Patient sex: F
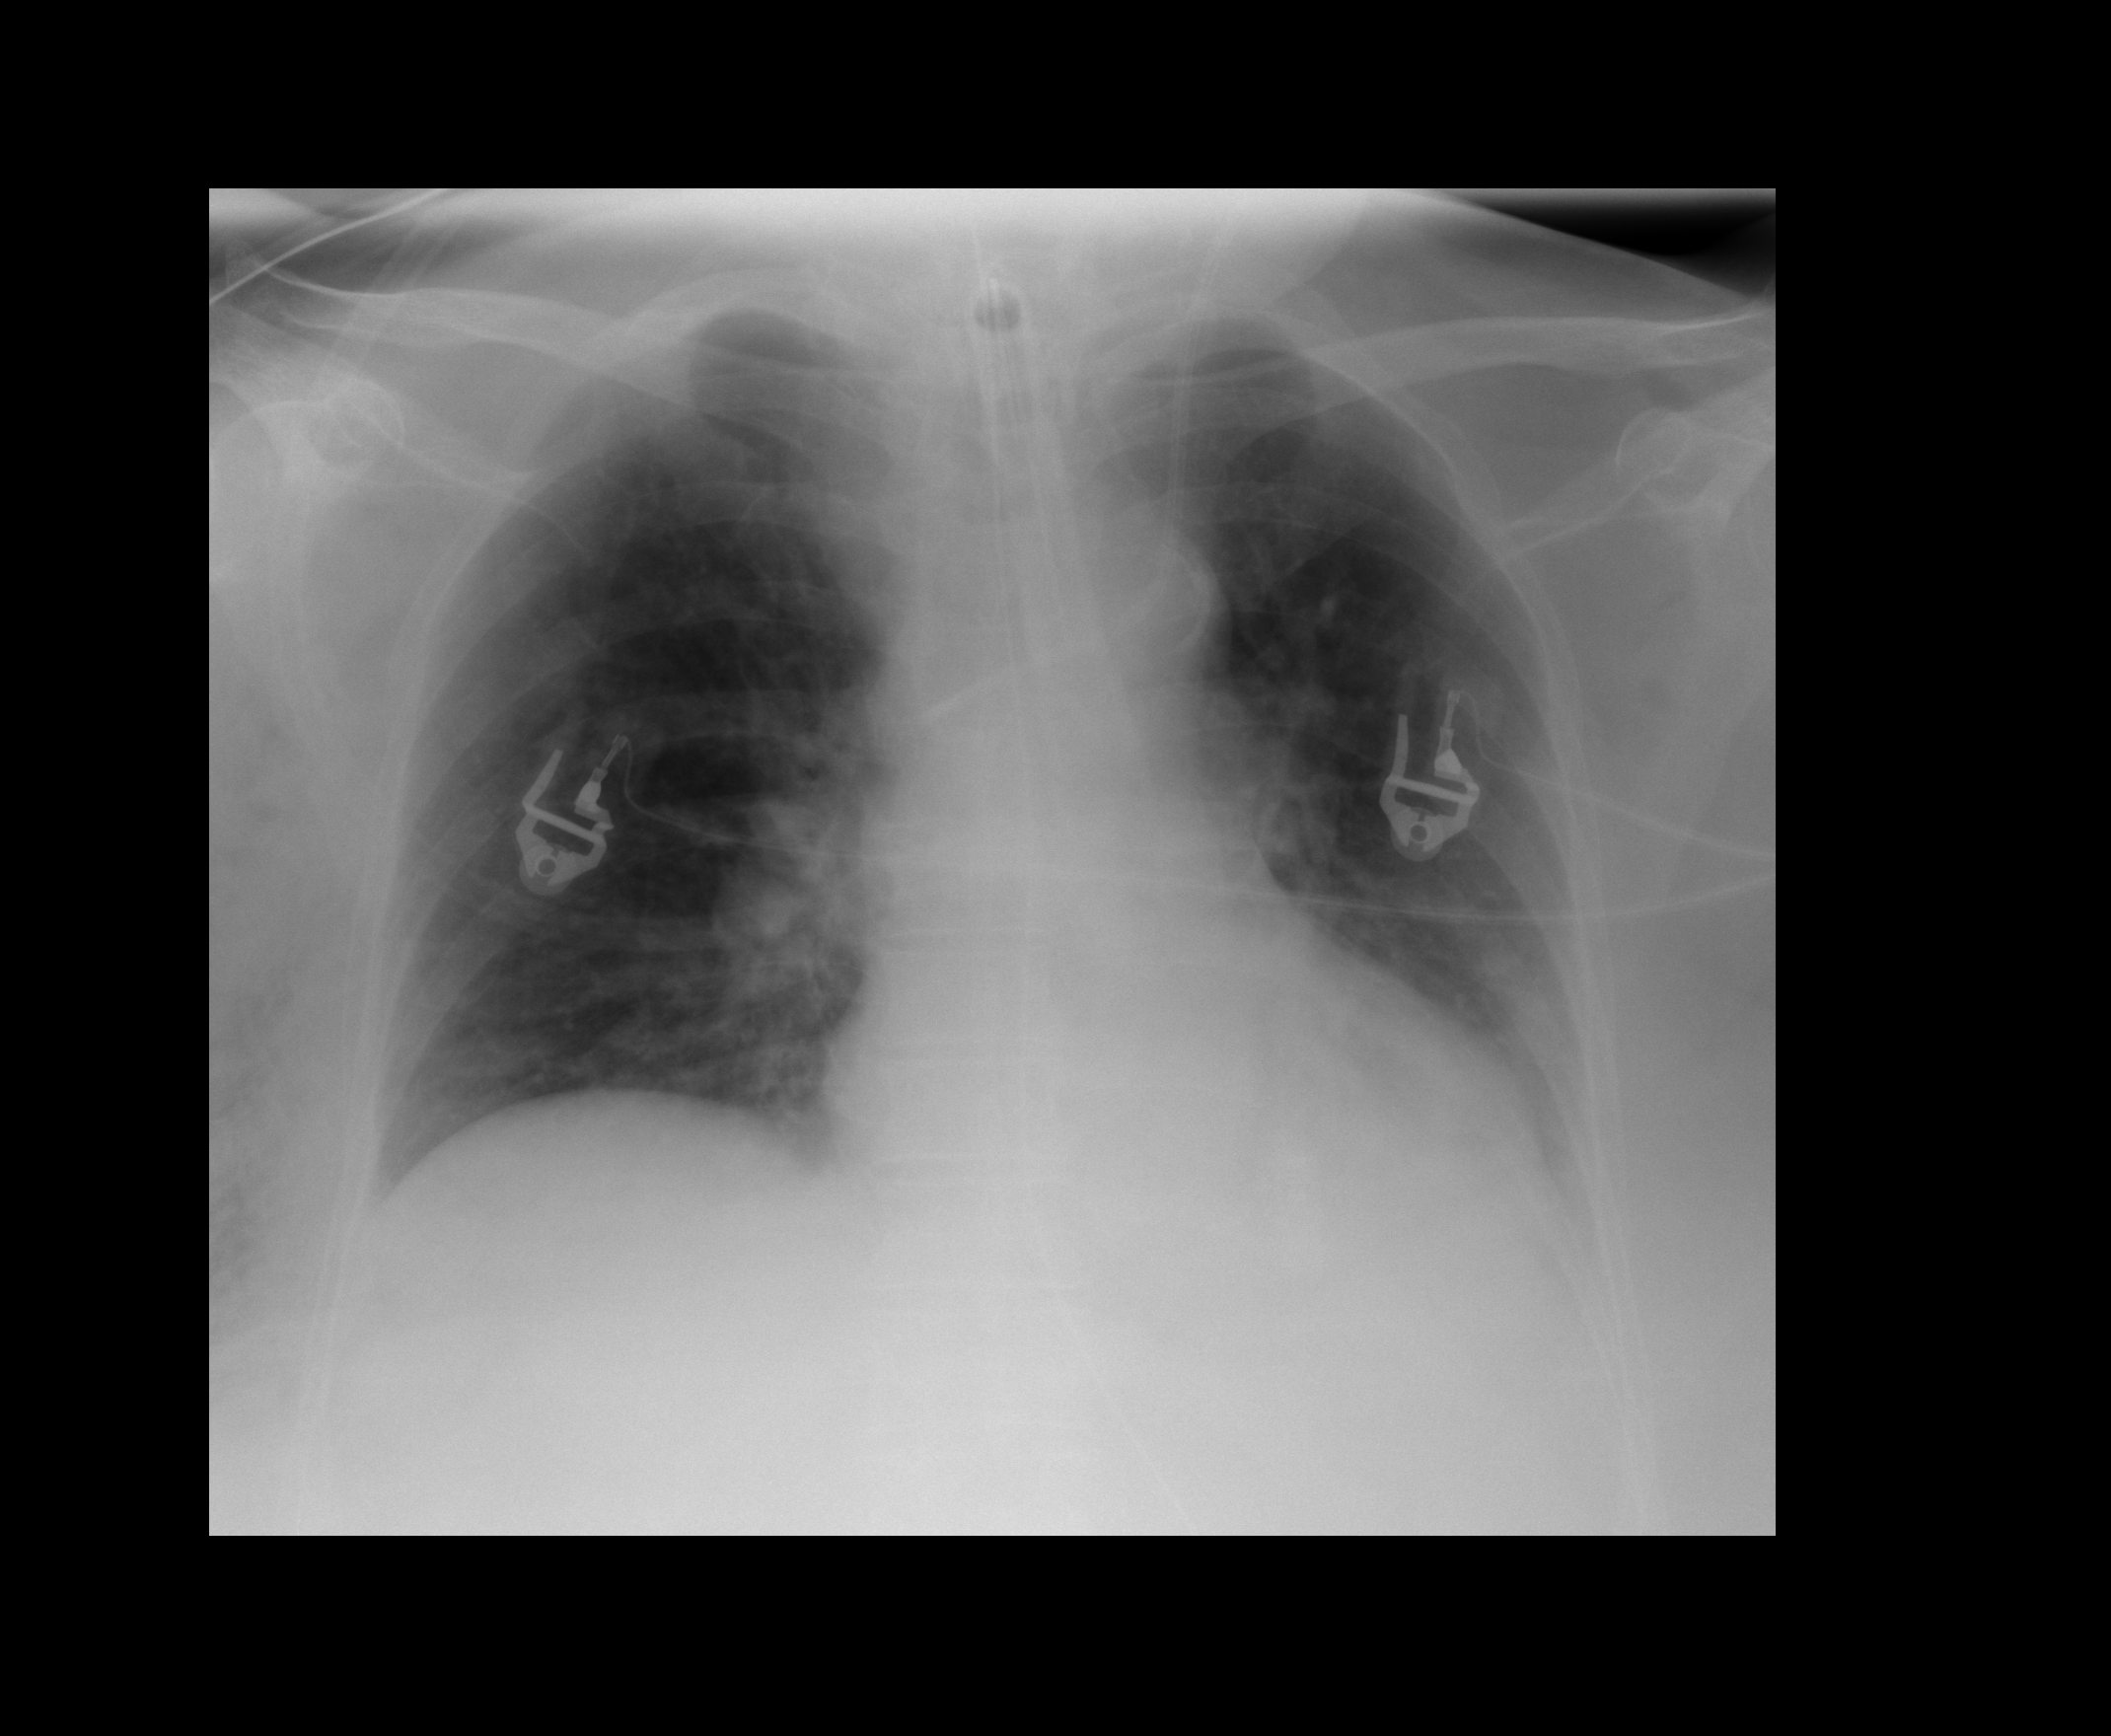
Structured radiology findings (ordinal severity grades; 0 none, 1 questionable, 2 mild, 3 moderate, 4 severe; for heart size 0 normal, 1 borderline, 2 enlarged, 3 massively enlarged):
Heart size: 0
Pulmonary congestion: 1
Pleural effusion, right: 0
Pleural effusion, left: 2
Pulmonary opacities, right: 0
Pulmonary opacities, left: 0
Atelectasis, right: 2
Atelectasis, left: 2